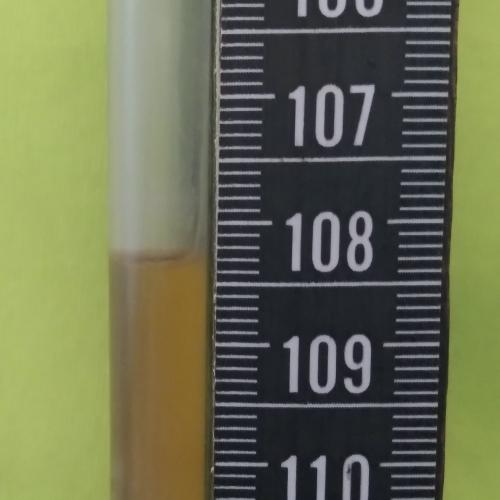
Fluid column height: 108.3 cm